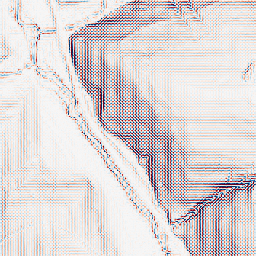
Category: wavelet
Decomposition family: wavelet_biorthogonal
Decomposition parameters: wavelet: bior1.3
level: 2
Upsampling method: quartic
Upsampling parameters: scale: 2
Upsampling scale: 2